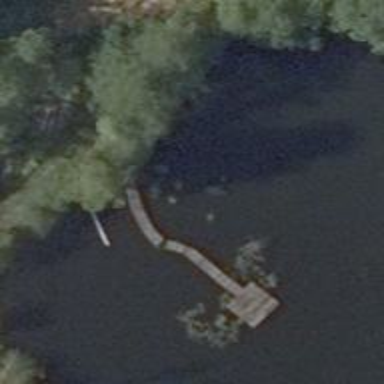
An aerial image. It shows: Man-made pier.